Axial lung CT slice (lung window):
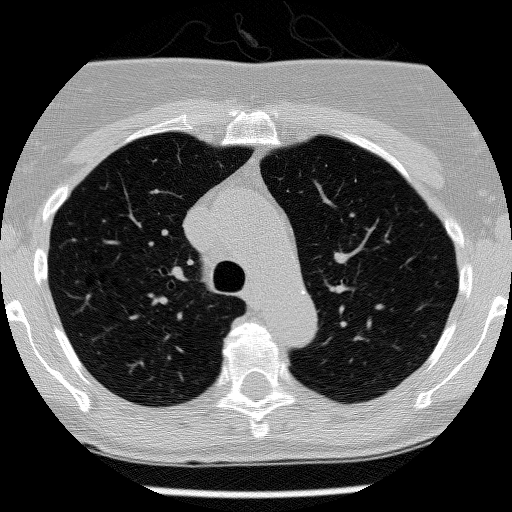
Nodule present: no